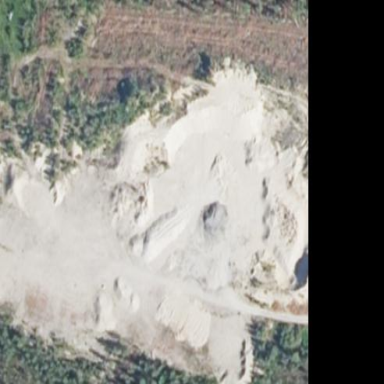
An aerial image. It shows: Sand quarry.